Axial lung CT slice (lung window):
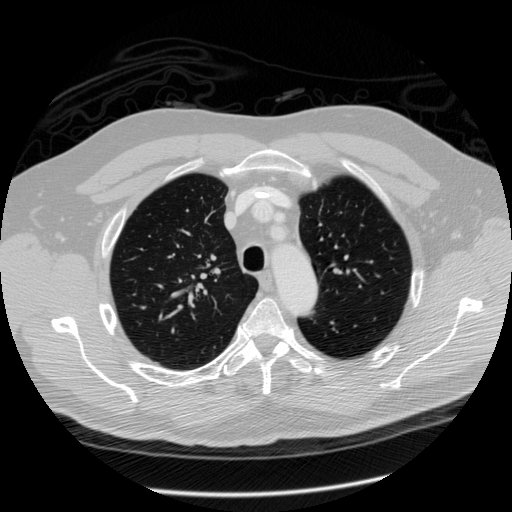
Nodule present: no